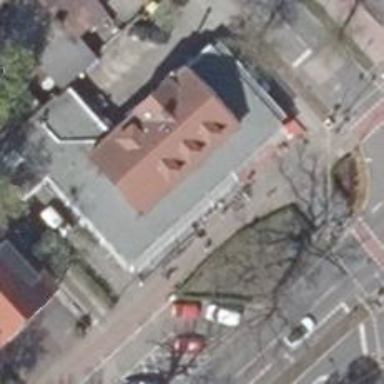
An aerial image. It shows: Fast food establishment.